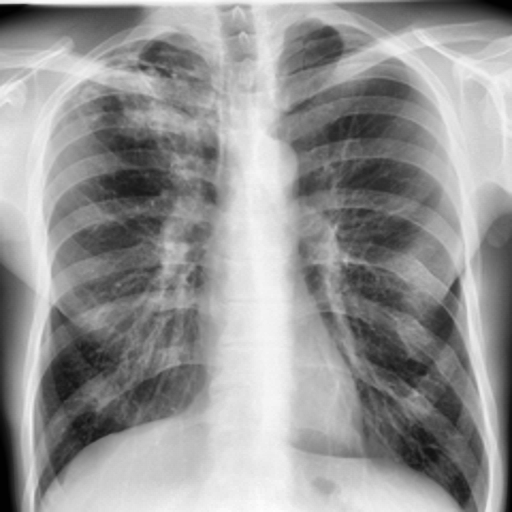
Finding: TUBERCULOSIS